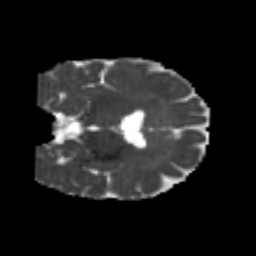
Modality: MD
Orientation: coronal
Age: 23
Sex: female
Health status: healthy
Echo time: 0.074 s